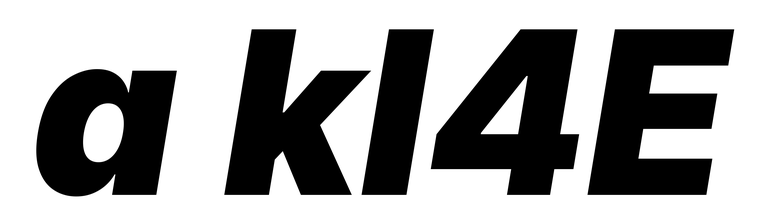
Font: Inter-Italic_Black_Italic